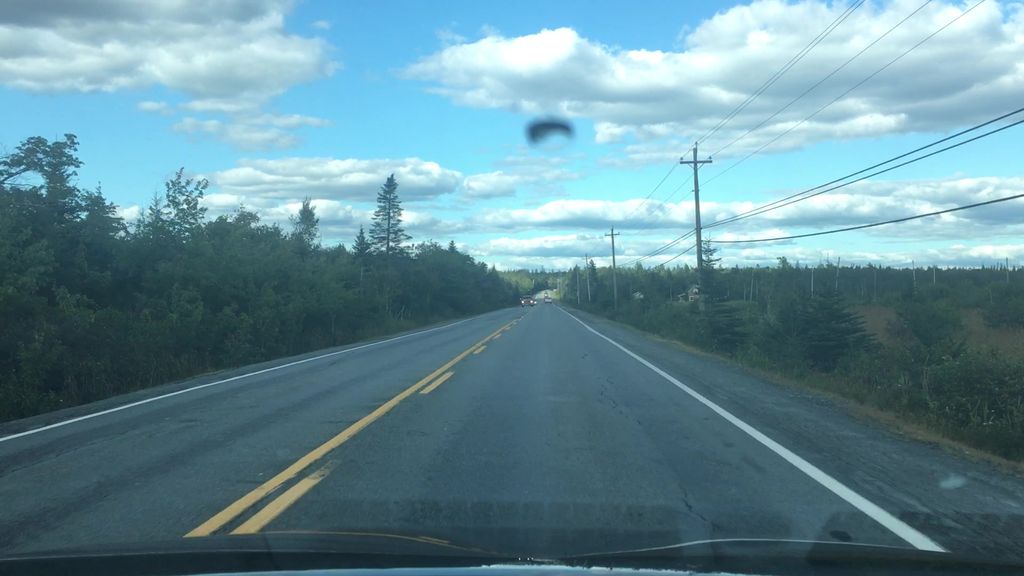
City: halifax